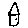
Label: house